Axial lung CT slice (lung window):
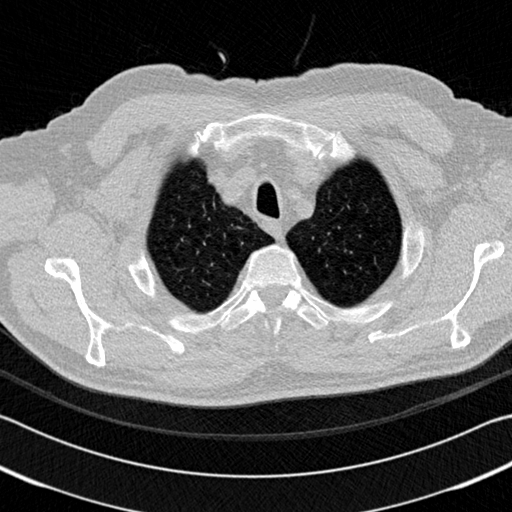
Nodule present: no